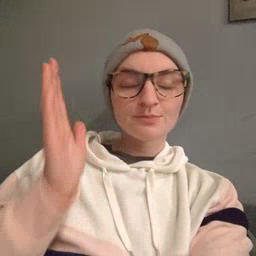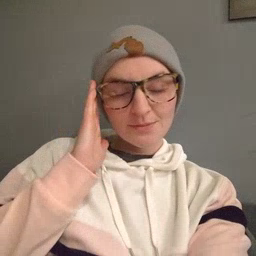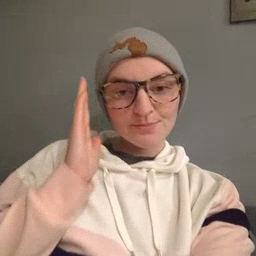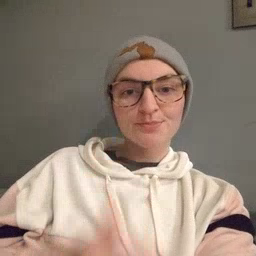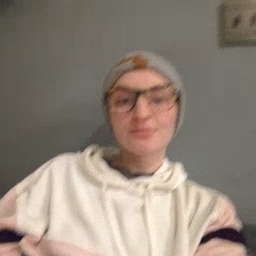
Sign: bed